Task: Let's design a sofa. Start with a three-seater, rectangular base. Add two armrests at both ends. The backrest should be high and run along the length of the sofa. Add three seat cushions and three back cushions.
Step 343:
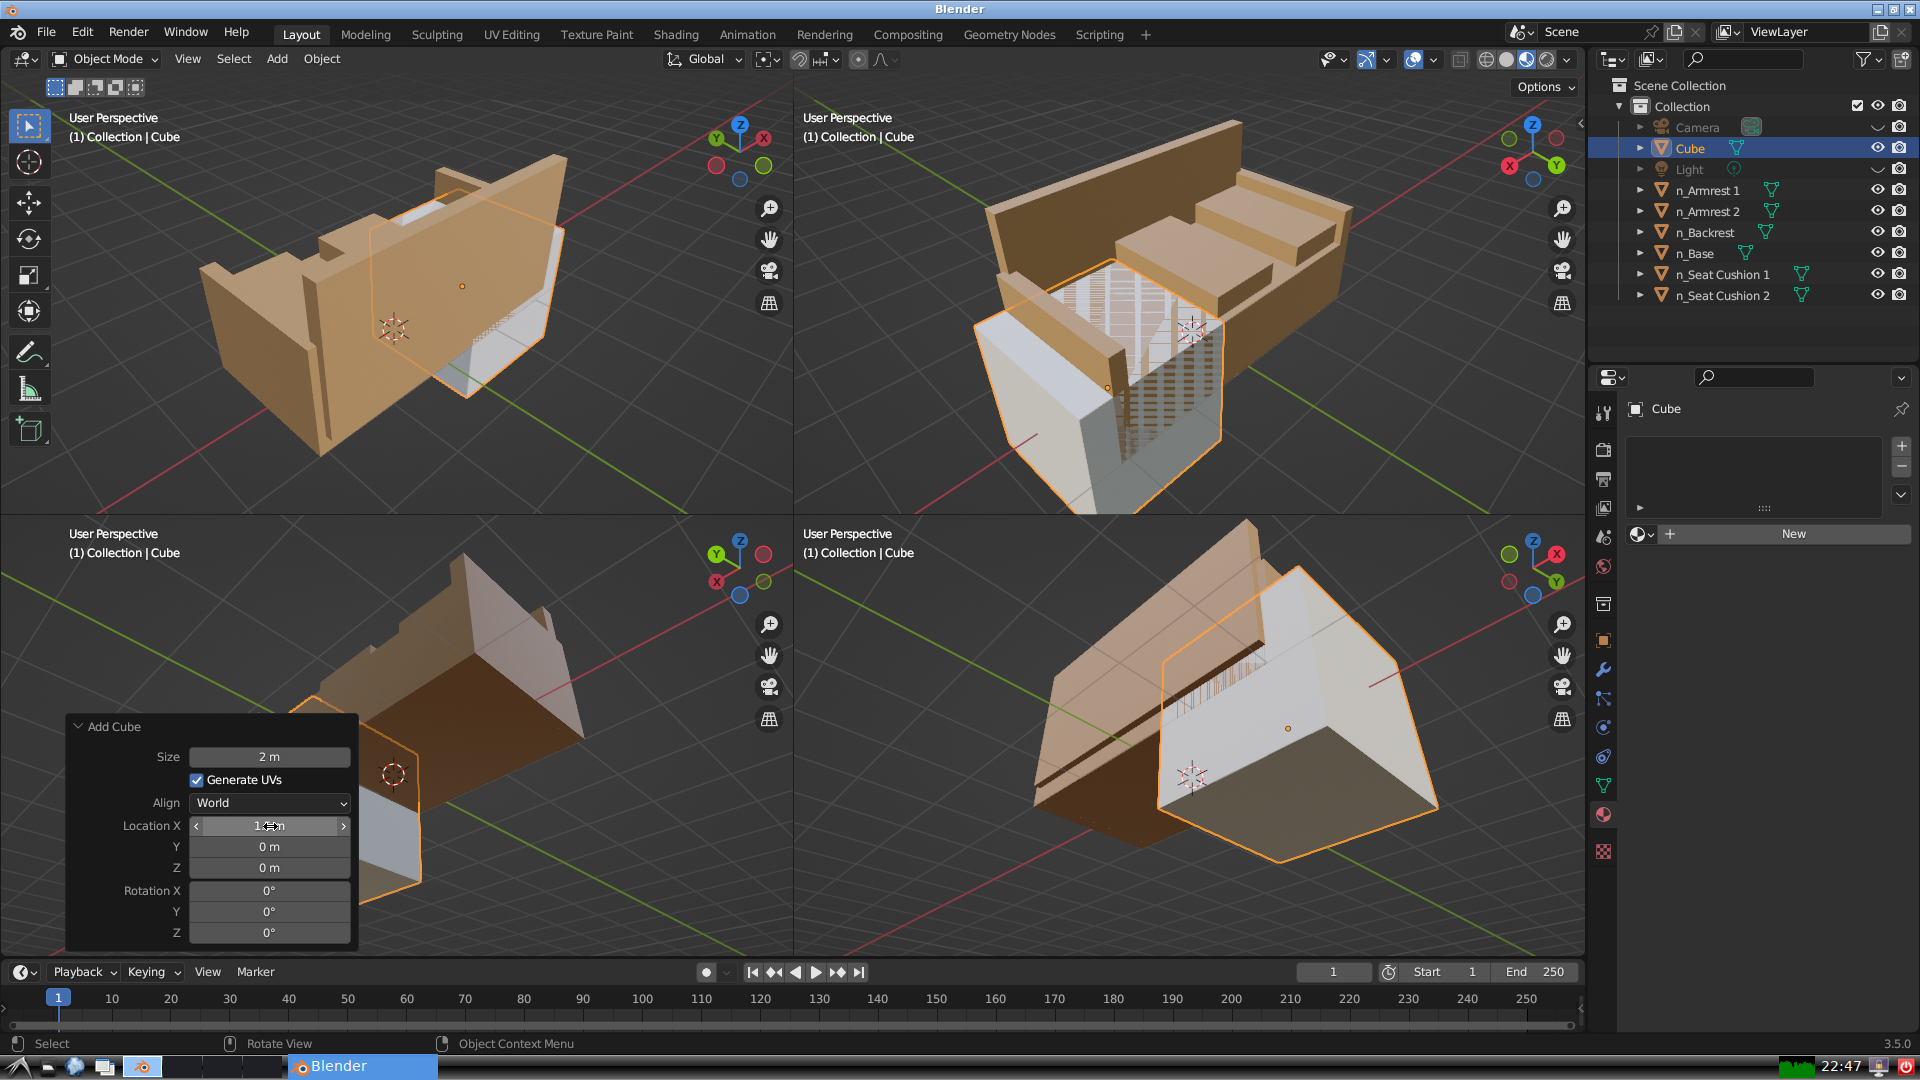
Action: {"mouse_move": [270, 847]}